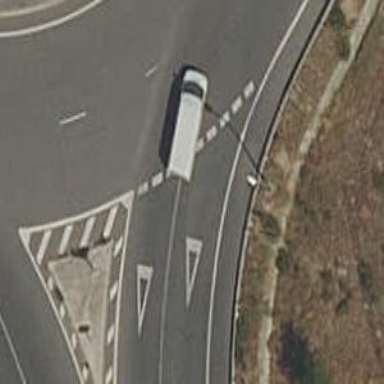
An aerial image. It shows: Road with "give way" sign.